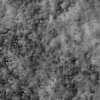
Label: not_dusty